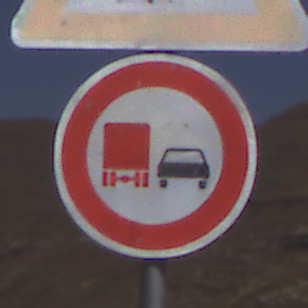
Verkehrszeichen: UeberholverbotKraftfahrzeuge
Zusatzzeichen oben: FlugbetriebRechts
Umgebung: Outdoor, Nature
Tageszeit: Midday
Wetter: Clear
Licht: Natural
Jahreszeit: NotSpecified
Kontrast: HighContrast